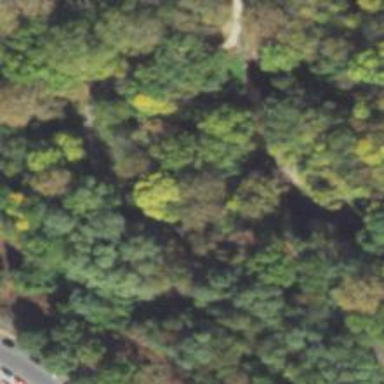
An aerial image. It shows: Serene woodland landscape.